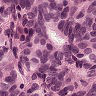
Metastatic tissue present: yes